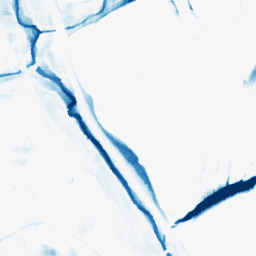
Category: morphological
Decomposition family: morphological_rect
Decomposition parameters: operation: closing
width: 20
height: 20
Upsampling method: quintic
Upsampling parameters: scale: 2
Upsampling scale: 2